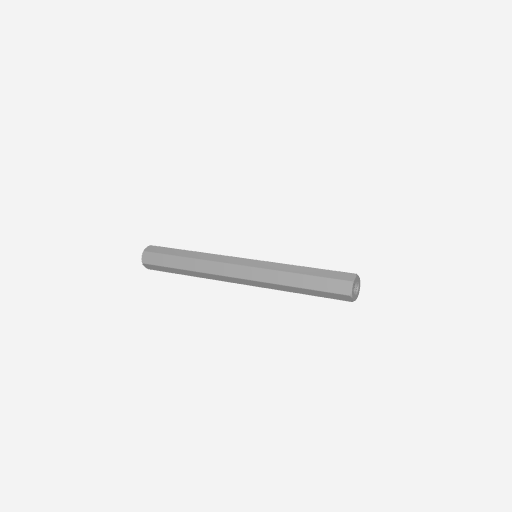
Part: Standoff8RID72